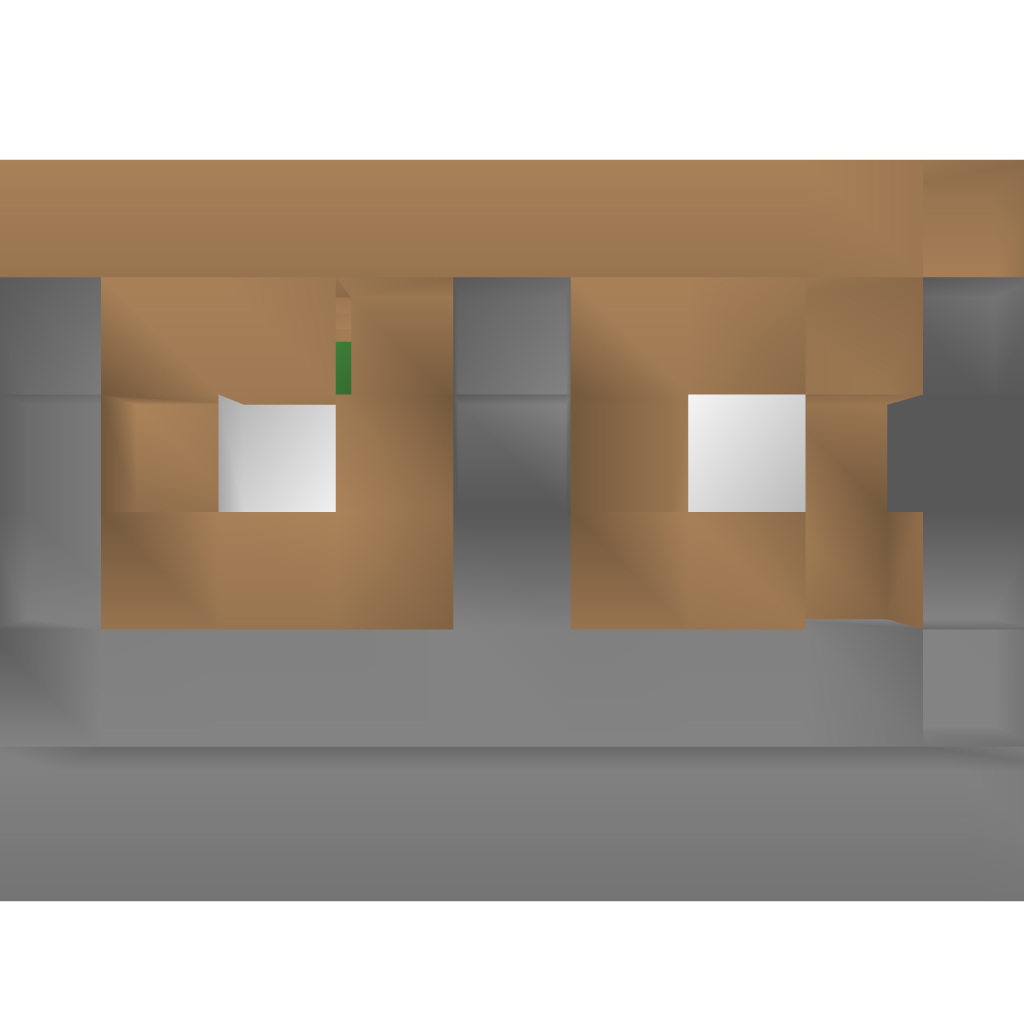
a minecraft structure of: Small wooden house good quality